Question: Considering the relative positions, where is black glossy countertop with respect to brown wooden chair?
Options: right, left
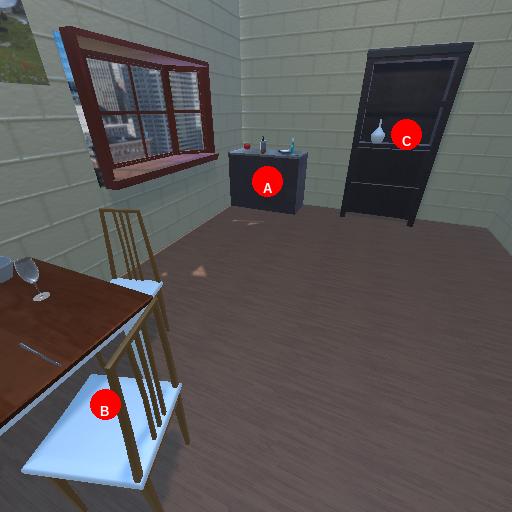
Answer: right